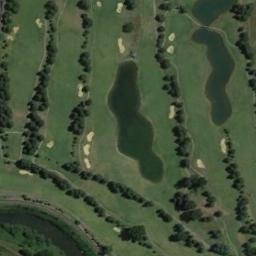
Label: golf_course